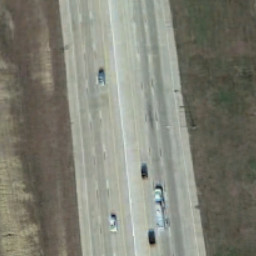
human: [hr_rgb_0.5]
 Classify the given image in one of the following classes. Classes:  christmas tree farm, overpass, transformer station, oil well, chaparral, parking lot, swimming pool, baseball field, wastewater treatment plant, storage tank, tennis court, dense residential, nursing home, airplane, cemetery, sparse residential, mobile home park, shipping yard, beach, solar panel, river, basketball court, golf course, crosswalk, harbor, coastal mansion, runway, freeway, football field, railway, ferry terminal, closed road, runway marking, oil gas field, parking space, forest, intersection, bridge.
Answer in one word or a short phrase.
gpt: freeway